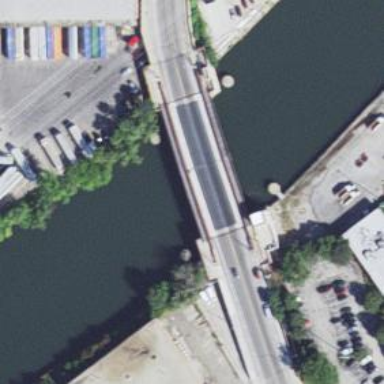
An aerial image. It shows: Tertiary road crossing bascule movable bridge.